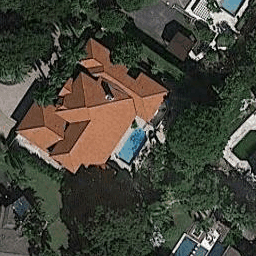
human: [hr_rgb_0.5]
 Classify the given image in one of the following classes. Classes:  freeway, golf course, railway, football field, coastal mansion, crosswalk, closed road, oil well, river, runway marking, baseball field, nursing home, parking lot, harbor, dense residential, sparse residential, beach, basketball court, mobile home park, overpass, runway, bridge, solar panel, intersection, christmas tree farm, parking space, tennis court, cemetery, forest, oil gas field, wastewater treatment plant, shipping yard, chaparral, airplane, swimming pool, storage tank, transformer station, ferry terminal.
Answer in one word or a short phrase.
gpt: coastal mansion